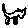
Label: cat